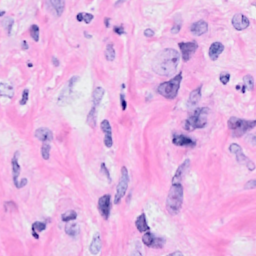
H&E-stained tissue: Breast